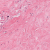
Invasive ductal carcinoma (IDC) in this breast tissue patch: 0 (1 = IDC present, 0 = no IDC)